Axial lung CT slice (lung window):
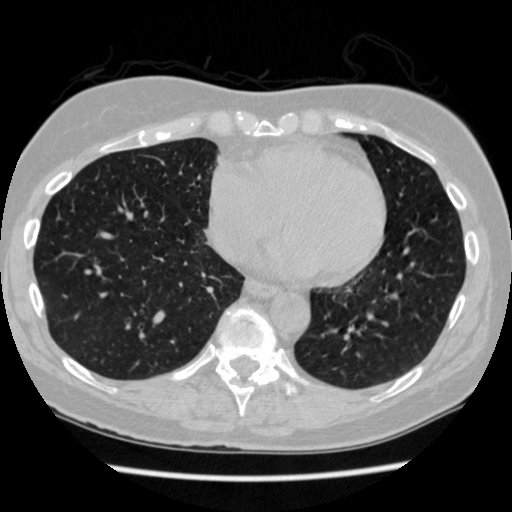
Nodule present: no